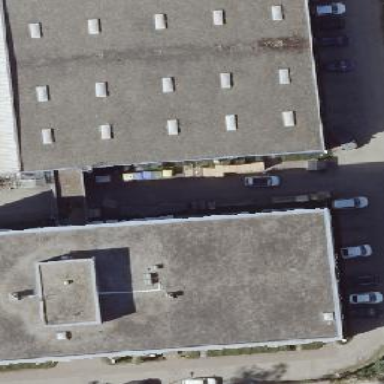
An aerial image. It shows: Office building.